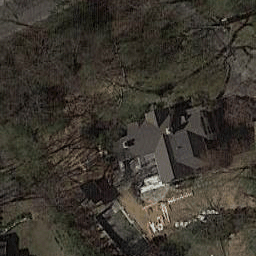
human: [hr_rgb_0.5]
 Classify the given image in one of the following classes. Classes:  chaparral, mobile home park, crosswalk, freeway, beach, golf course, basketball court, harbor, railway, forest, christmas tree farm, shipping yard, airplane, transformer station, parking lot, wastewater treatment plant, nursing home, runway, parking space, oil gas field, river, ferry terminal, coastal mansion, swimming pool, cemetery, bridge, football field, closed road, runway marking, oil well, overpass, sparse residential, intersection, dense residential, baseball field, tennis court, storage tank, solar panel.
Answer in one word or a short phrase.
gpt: sparse residential